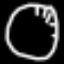
Label: clock